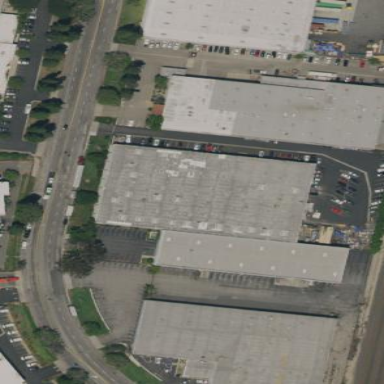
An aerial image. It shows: Warehouse building.